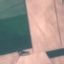
Land use / land cover: AnnualCrop